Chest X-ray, PA view. Patient: 19 years old, sex F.
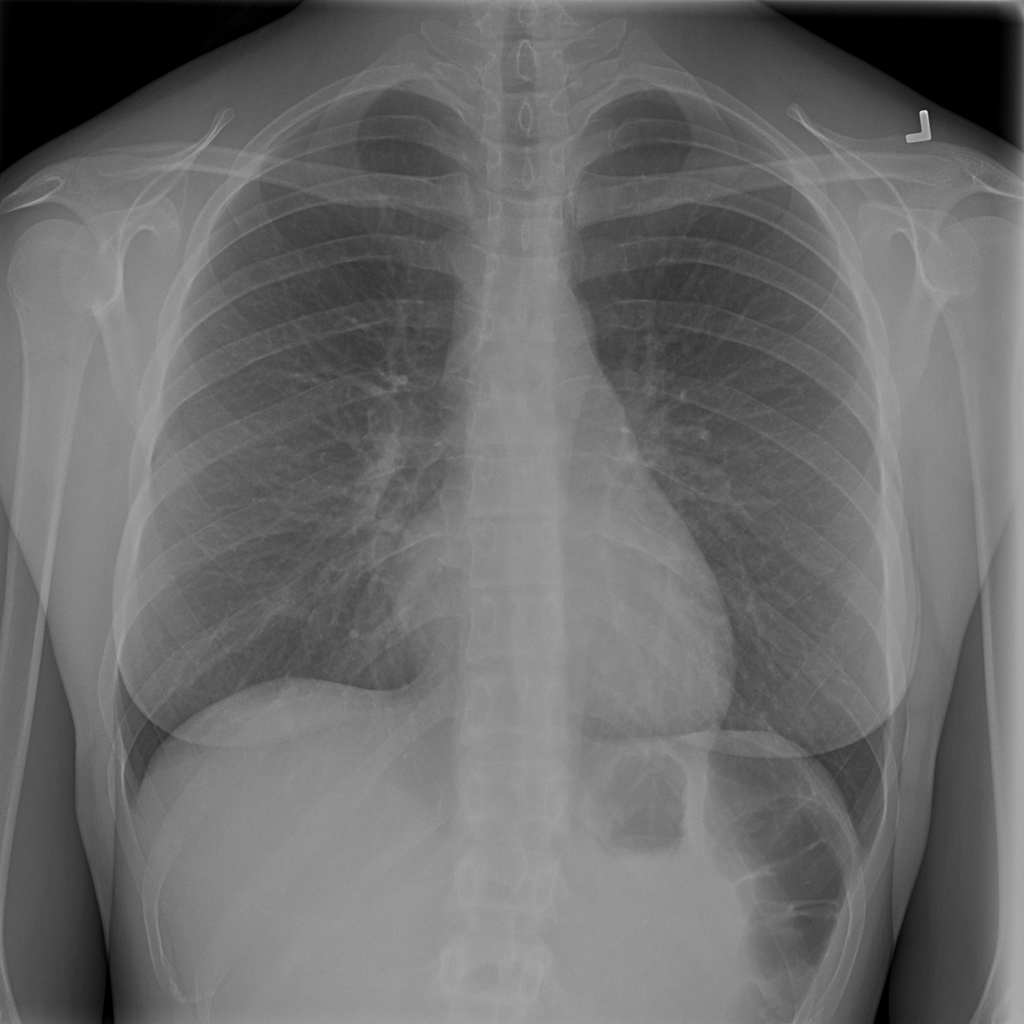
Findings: No Finding